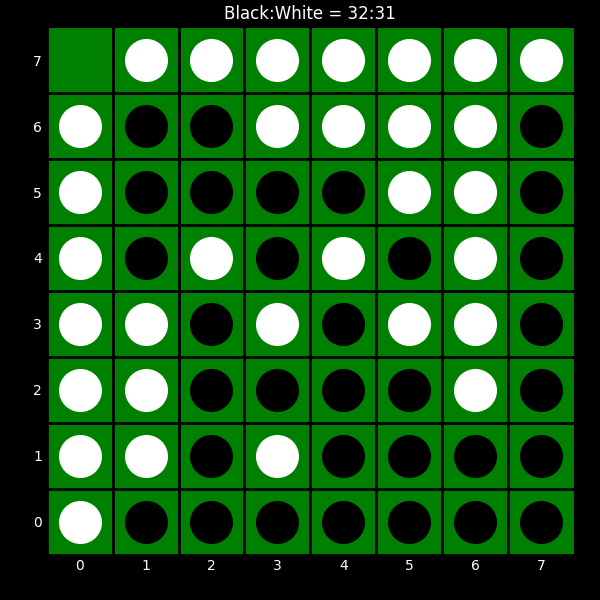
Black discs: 32
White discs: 31